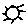
Label: sun